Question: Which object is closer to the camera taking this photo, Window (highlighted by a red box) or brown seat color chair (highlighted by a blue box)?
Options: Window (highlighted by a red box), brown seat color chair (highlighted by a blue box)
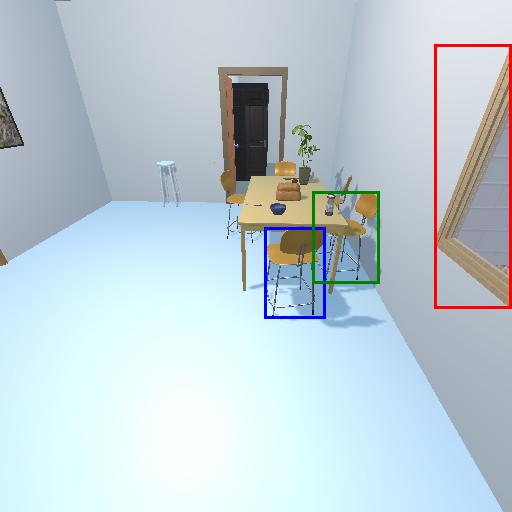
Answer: Window (highlighted by a red box)